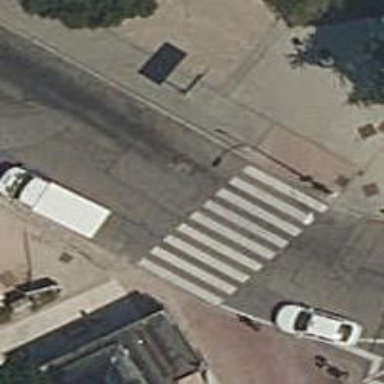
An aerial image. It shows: Crossing with traffic signals.